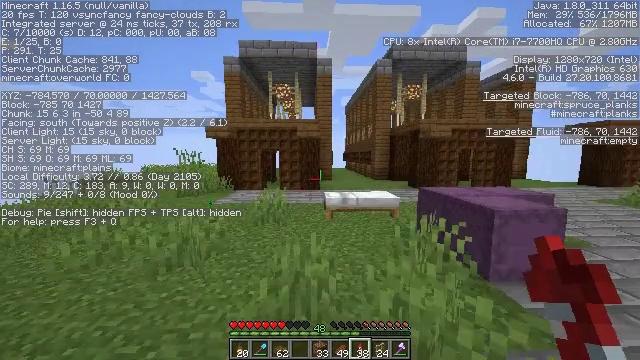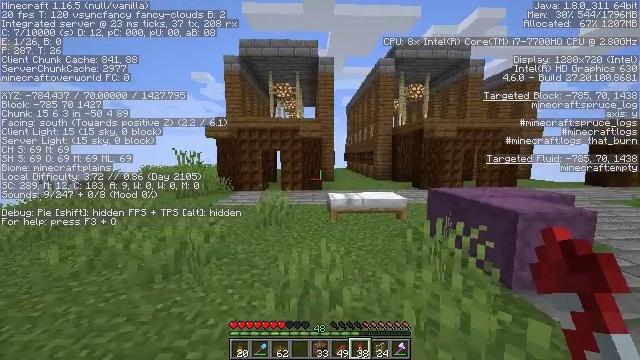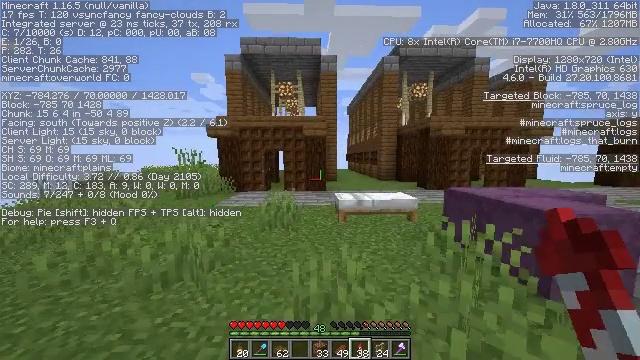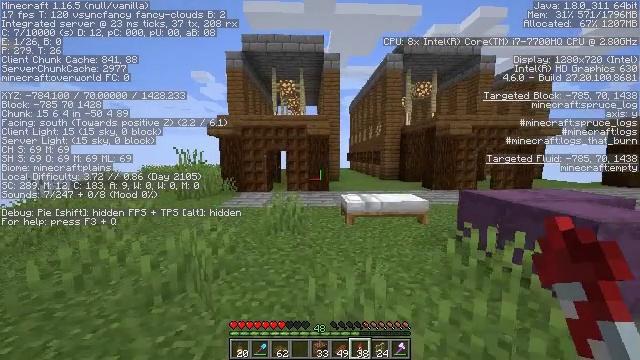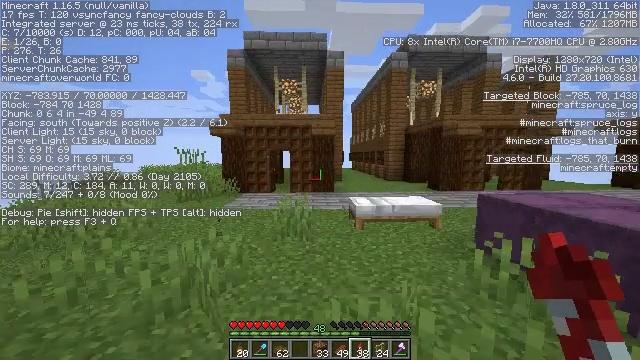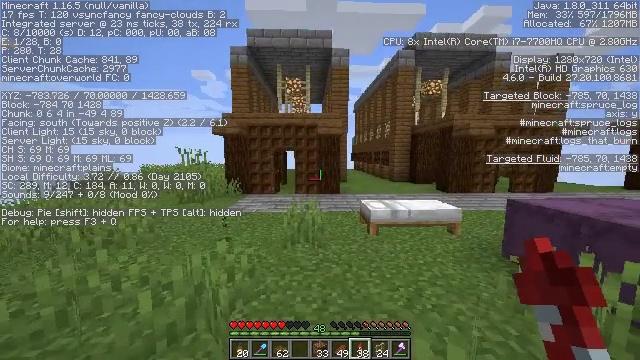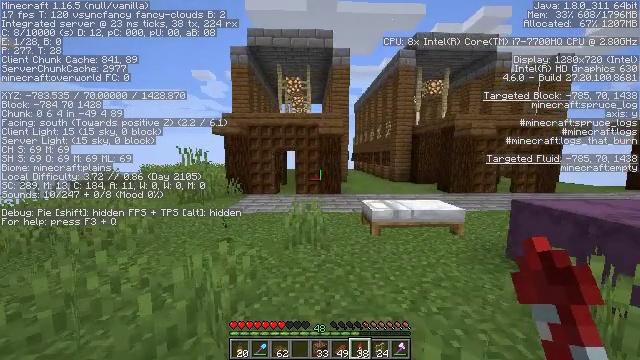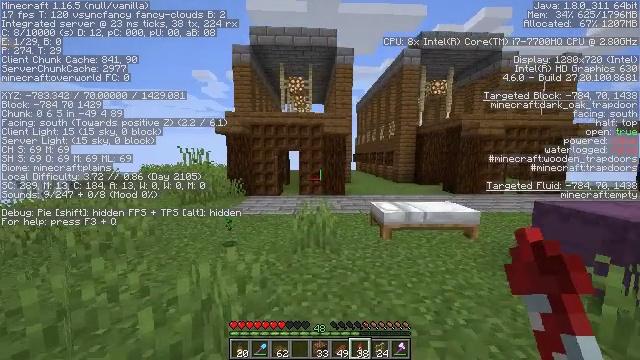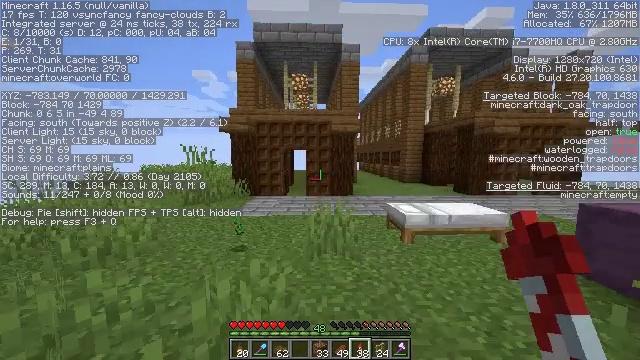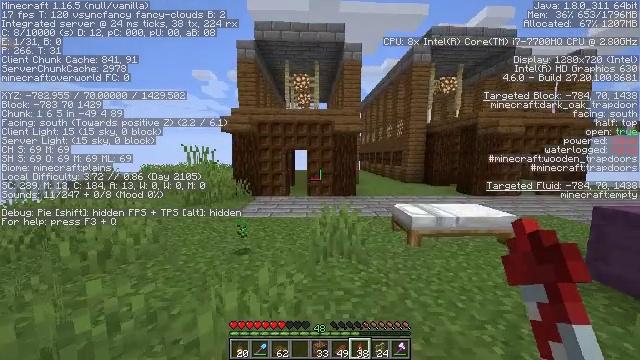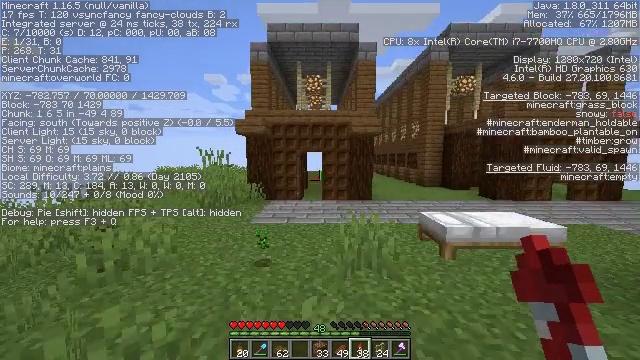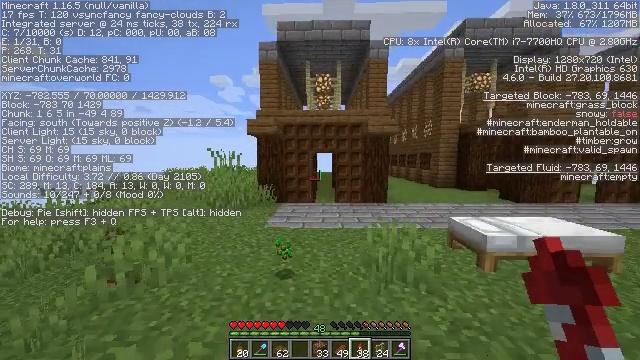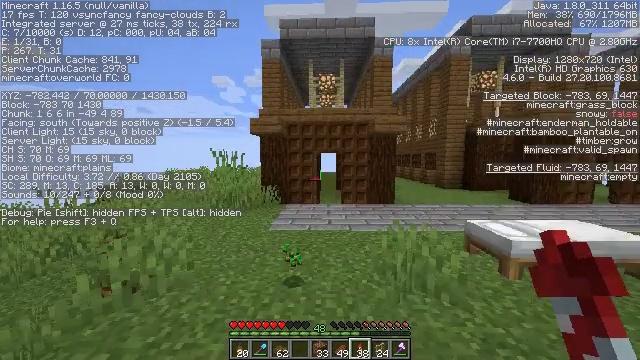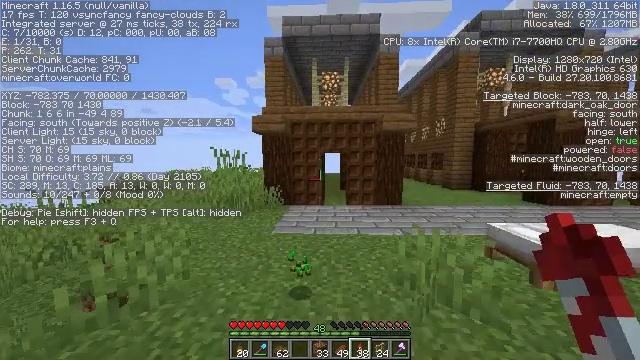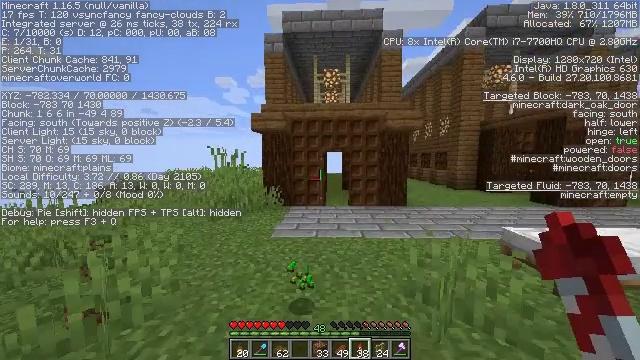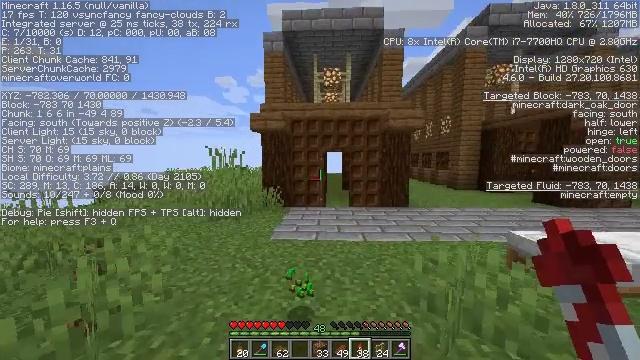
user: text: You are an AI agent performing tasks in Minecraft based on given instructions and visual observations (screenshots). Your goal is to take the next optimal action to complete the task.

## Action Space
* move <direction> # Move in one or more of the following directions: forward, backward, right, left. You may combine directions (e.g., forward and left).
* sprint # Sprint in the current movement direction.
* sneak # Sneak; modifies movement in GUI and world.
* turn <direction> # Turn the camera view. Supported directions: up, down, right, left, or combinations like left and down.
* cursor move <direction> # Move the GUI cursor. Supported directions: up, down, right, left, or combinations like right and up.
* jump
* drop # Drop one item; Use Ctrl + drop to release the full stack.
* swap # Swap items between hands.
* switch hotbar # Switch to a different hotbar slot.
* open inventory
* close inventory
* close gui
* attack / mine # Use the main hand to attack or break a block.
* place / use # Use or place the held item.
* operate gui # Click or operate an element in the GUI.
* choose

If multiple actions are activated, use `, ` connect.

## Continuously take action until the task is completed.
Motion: motion action
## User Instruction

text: Gather the spruce slab by holding left button.
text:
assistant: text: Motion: move forward and move left
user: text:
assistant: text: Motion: move forward and move left
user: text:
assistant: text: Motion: move forward and move left
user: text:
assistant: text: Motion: move forward and move left
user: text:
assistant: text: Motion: move forward and move left
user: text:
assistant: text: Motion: move forward and move left
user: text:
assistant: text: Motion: move forward and move left
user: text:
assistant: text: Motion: move forward and move left
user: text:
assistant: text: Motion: move forward and move left
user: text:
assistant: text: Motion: move forward and move left, turn left
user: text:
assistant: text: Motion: move forward and move left, turn left
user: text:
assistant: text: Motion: move forward
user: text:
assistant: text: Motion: move forward
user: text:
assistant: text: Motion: move forward
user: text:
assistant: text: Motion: move forward
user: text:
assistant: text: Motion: no_op
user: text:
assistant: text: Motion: no_op
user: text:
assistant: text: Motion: no_op
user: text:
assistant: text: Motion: open inventory
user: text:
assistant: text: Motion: open inventory
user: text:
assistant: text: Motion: open inventory
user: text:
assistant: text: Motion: no_op
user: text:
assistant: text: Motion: no_op
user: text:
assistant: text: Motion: no_op
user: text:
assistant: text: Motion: no_op
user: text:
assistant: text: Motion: no_op
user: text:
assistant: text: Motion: no_op
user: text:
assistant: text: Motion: close inventory
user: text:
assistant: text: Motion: close inventory
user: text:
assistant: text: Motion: close inventory